В 1964 был создан маяк, который получает электроэнергию исключительно за счёт волн. Строение его воздушной камеры в упрощённом виде показано на рисунке. За счёт движения воды вверх и вниз воздух засасывается внутрь, сжимается и затем проталкивается далее для того, чтобы вращать турбину электродвигателя. Когда уровень воды опускается, открывается клапан $K_2$ и закрывается $K_1$, после чего давление воздуха в камере равно $1.0\cdot10^5~\text{Па}$, его температура $7~{}^{\circ}C$, объём камеры $0.233~\text{м}^2$. Когда уровень воды поднимается, клапан $K_2$ закрывается, изолируя воздух в камере, после чего тот адиабатически сжимается. Как только его давление достигает значения $\sqrt{32}\cdot10^5~\text{Па}$, открывается клапан $K_1$, и поршень продолжает подниматься, пока весь воздух не перейдёт в рабочую камеру, его давление при этом остаётся почти неизменным.
Какую работу $A_0$ совершает воздух в таком цикле? Массой поршня и его трением о стенку камеры можно пренебречь. Воздух считайте идеальным газом, для простоты принимаемым одноатомным.
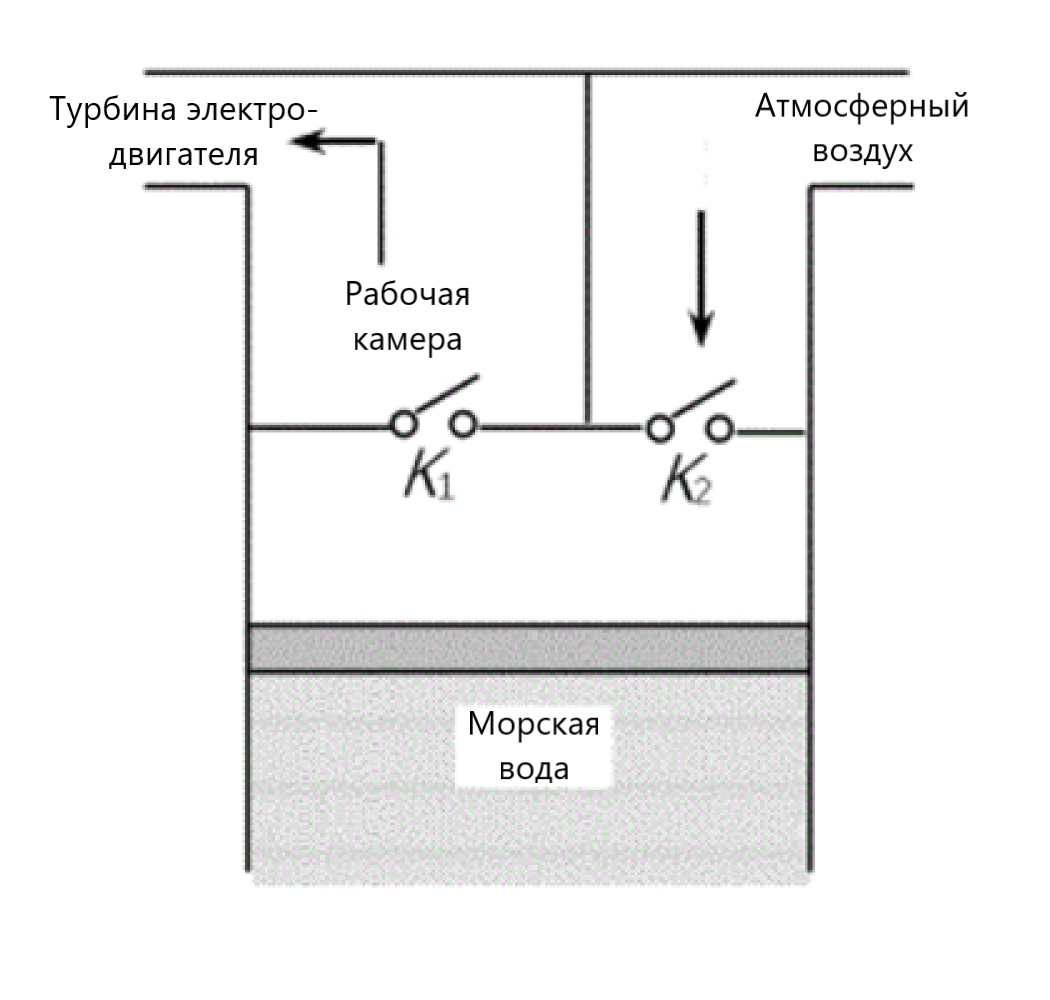
Ответ: $$A_0=8.15\cdot10^4~\text{Дж}.$$
Темы:
T, Термодинамика, Работа, Китайские